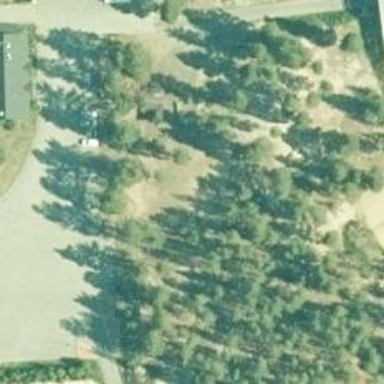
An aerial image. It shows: Nordic track for classic and skating.